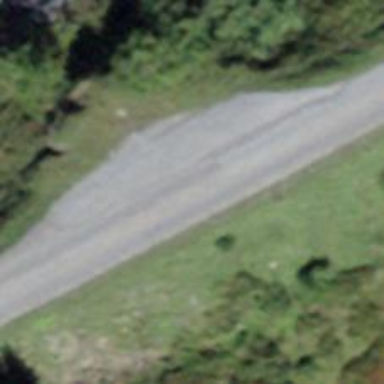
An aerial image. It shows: Passing place on the road.